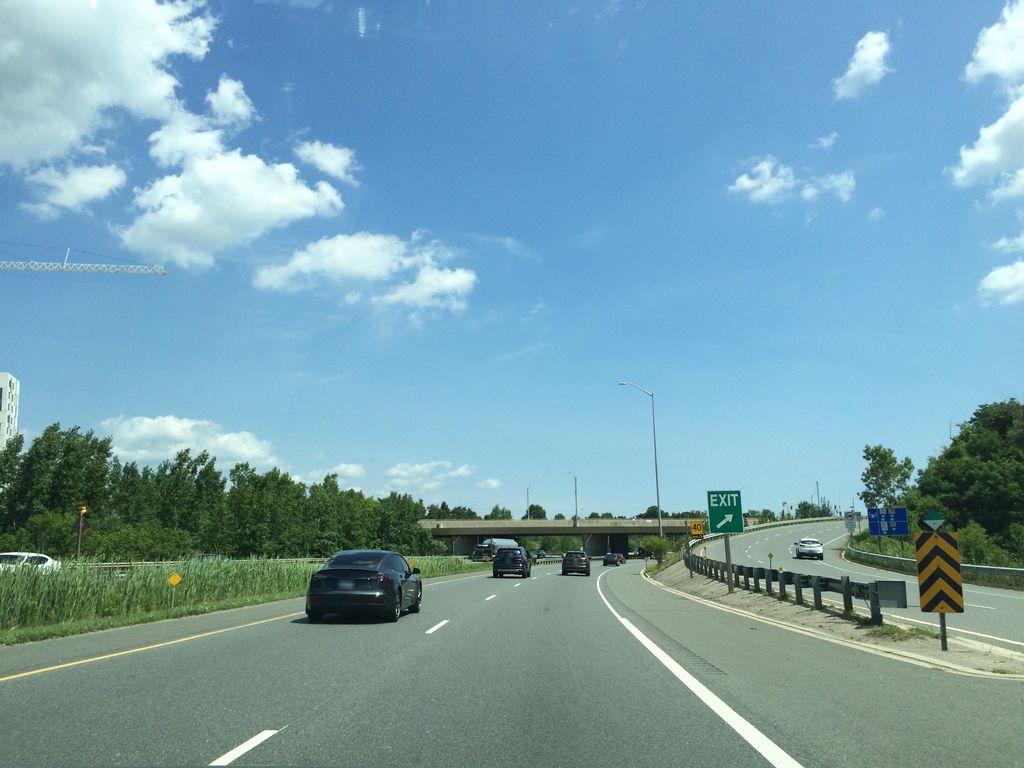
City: hamilton